Question: I have uploaded a css file, and now I want to update it's code. So when I try to upload it again, I get an error that the file exists. I am trying to delete the file but I can't find anywhere this option!
I am using Application Express 4.2.2.00.11

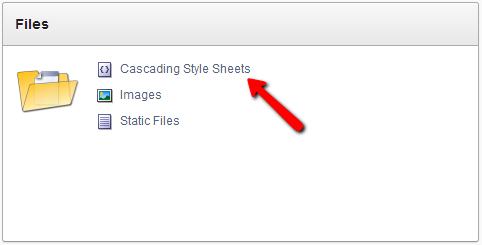
Answer: I am using version 4.2.0
Starting on the shared components page:

Select the Cascading Style Sheets link:

Select the CSS file that is of interest and you will be shown a screen with the option to delete the file: